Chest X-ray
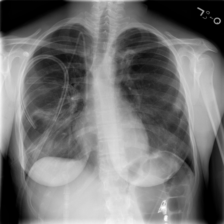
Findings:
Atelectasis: negative
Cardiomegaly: negative
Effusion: negative
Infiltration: negative
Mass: negative
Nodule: negative
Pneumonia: negative
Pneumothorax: negative
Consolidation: negative
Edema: negative
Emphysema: negative
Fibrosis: negative
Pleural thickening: negative
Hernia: negative